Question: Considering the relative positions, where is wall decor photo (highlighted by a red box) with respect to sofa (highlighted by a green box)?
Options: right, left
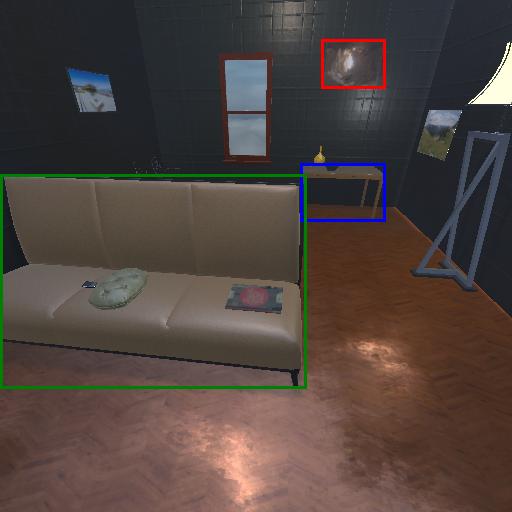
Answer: right